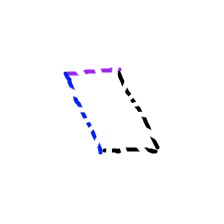
Shape: parallelogram